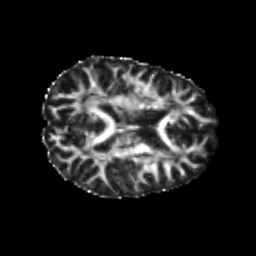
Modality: FA
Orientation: axial
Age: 22
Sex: male
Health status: healthy
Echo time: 0.074 s